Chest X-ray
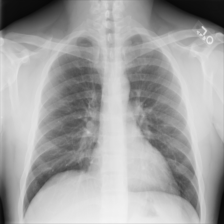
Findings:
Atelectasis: negative
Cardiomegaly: negative
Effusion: negative
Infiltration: negative
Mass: negative
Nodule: negative
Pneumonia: negative
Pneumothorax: negative
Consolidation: negative
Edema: negative
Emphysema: negative
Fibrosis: negative
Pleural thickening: negative
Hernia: negative